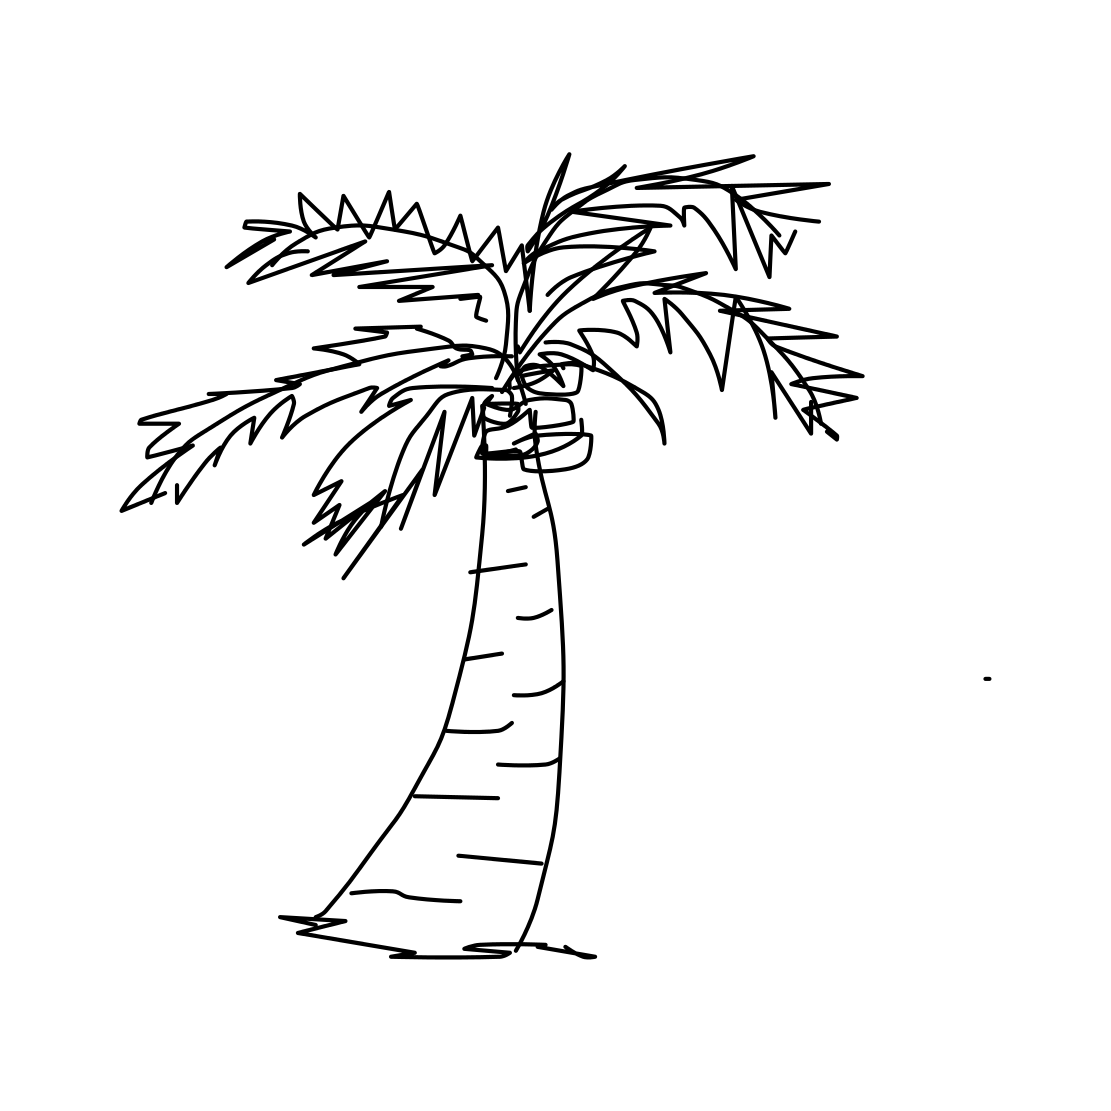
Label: palm tree